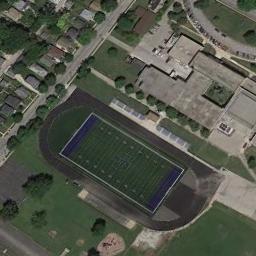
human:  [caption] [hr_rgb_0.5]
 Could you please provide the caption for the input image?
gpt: There are many buildings next to the ground track field .

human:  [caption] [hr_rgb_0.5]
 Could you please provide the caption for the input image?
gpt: The ground track field with a gridiron is on a lawn and some houses arranged neatly are next to the ground track field .

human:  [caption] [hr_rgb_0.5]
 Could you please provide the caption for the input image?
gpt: There are several roads beside the track and field .

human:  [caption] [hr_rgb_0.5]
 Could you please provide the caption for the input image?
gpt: Track and field are built on the lawn, Next to residential areas and vegetation .

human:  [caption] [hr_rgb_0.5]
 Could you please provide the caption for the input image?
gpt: There are green lawns around the ground track field with a black track .